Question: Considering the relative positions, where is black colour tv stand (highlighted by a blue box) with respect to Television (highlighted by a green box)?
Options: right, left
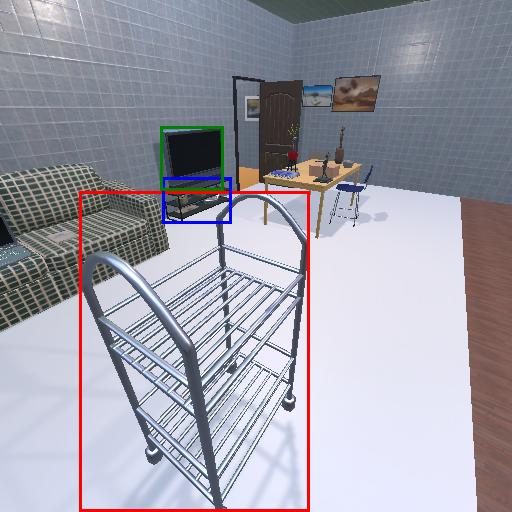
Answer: right